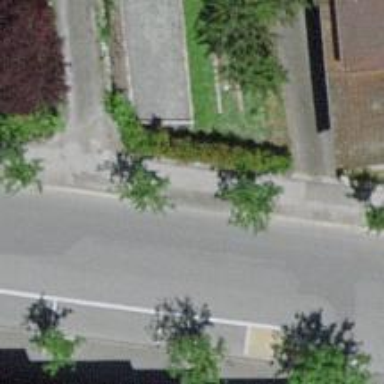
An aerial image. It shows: Street tree with broadleaved leaves.